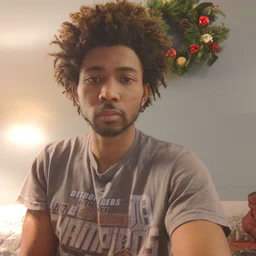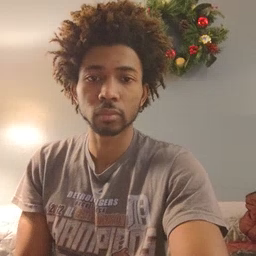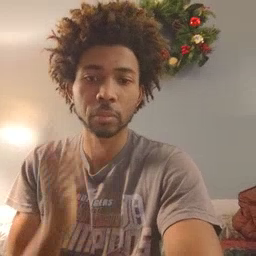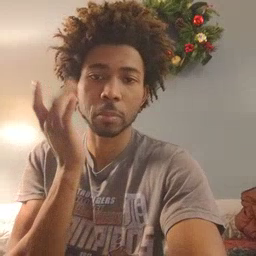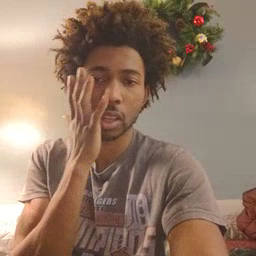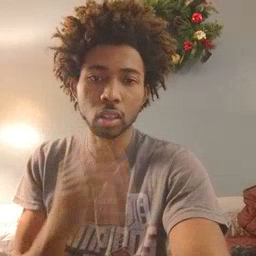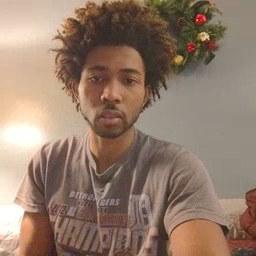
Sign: bee